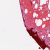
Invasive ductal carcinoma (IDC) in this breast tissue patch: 0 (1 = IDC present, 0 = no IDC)